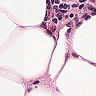
Metastatic tissue present: no